Field crop: maize
Growth stage: 2
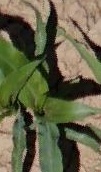
Species: maize